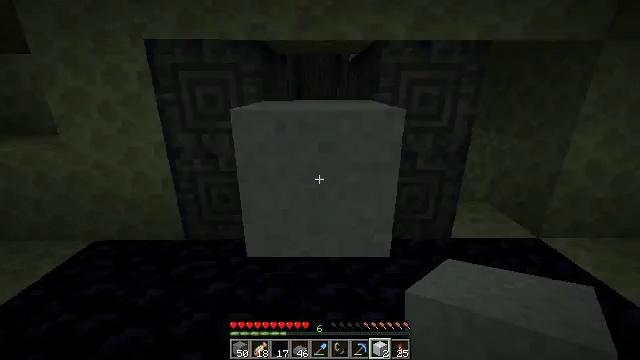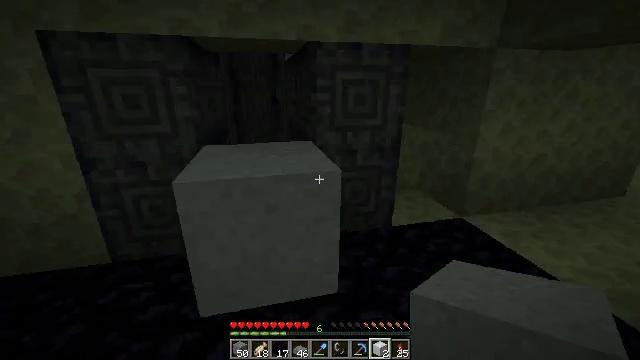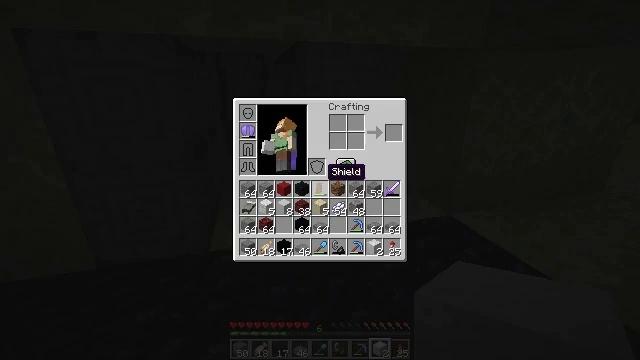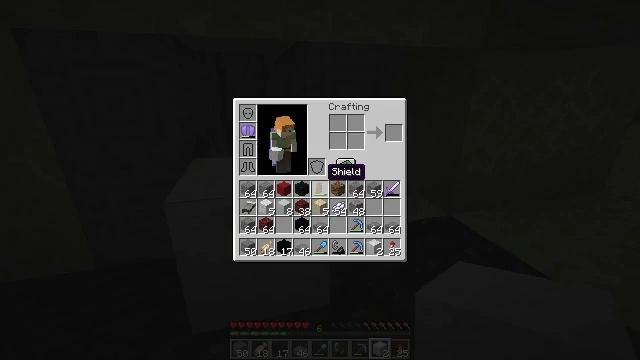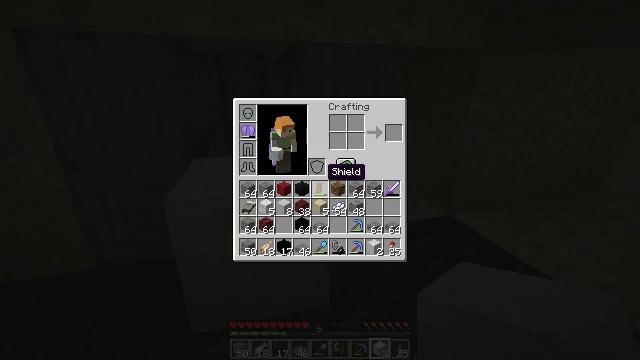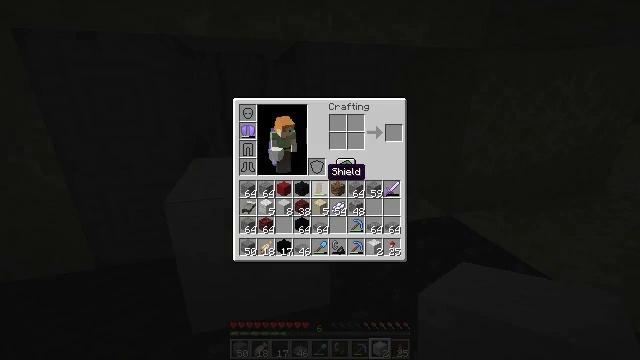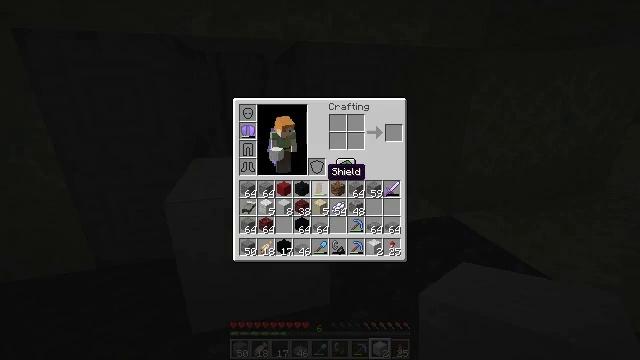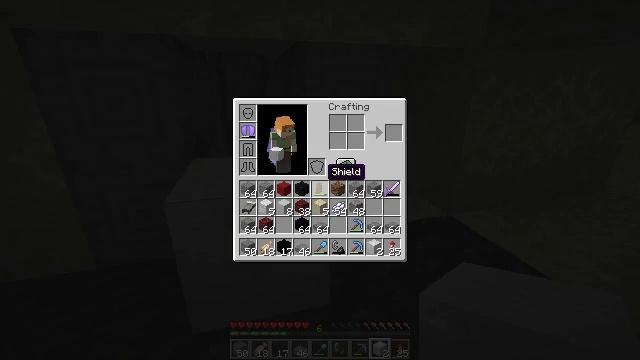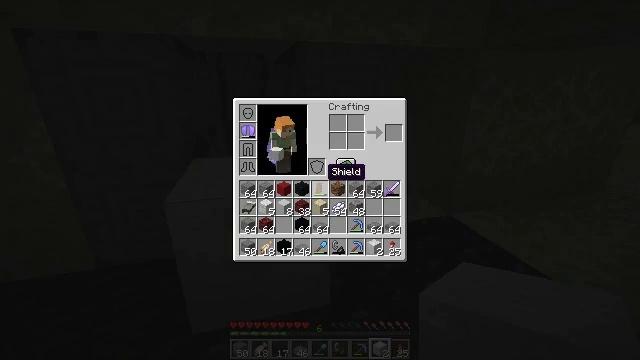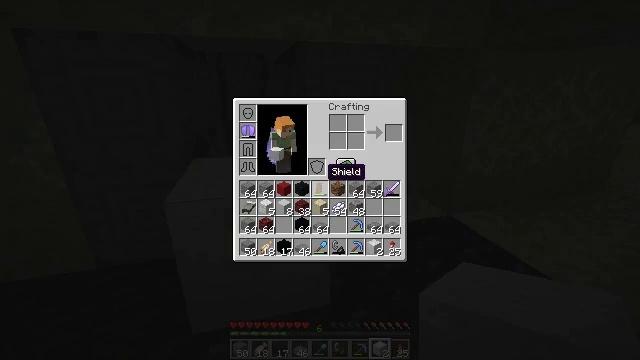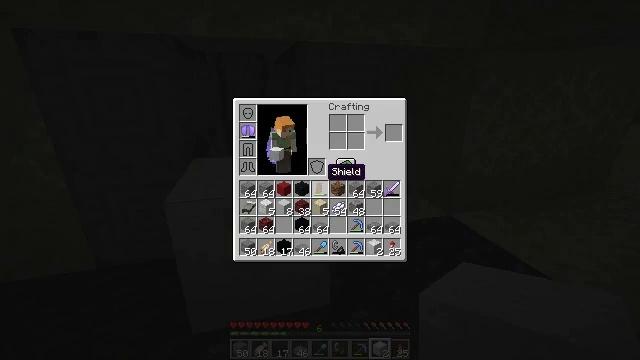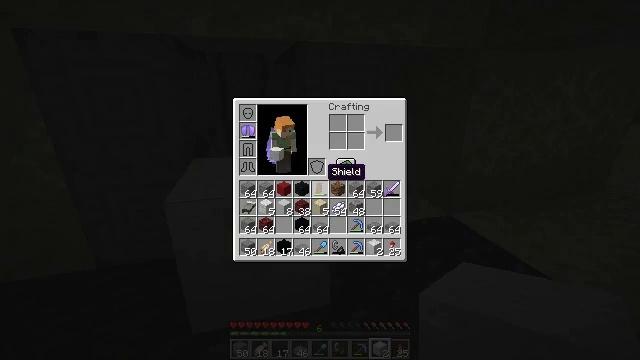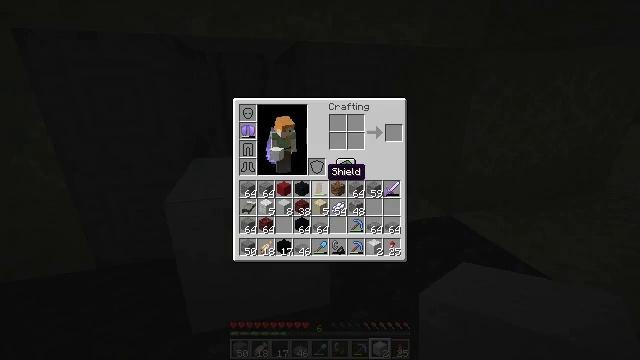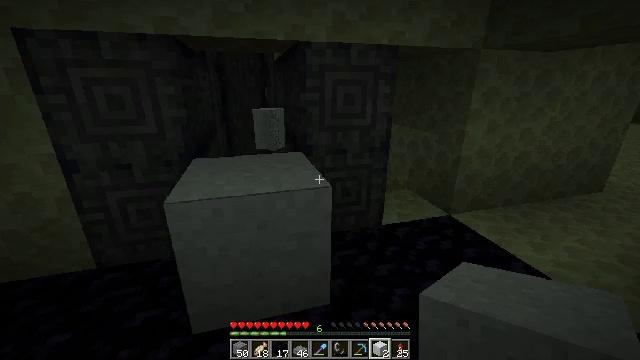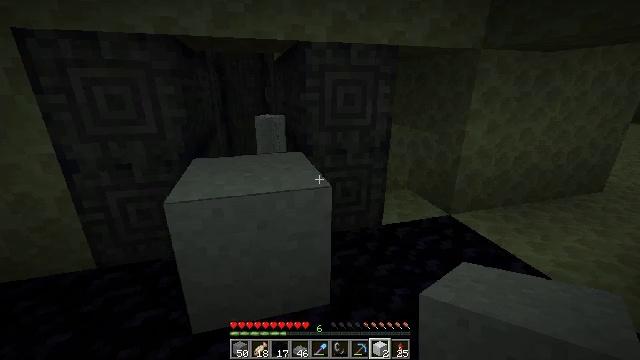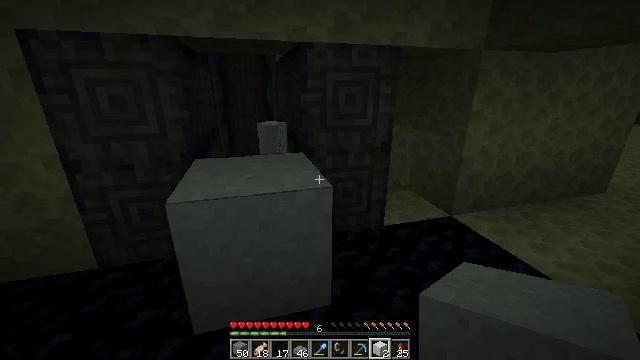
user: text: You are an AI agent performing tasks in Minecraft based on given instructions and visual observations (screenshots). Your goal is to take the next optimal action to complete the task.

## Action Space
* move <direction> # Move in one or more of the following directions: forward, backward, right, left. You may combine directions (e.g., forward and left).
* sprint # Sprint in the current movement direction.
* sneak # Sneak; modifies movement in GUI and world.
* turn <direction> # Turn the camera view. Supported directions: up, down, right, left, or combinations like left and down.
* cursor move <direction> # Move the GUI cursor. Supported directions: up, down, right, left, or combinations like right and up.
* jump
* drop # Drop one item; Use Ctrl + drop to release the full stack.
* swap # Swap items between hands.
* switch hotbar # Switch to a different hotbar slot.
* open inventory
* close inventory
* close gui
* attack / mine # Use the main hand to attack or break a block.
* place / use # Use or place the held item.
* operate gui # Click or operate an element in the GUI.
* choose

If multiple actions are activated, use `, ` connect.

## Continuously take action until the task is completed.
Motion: motion action
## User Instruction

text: Retrieve white concrete powder from the ground.
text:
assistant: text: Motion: turn right
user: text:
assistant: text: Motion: turn right, open inventory
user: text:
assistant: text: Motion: open inventory
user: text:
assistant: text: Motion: open inventory
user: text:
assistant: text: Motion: no_op
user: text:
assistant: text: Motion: no_op
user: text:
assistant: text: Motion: no_op
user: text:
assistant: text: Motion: no_op
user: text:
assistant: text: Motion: no_op
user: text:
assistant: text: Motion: no_op
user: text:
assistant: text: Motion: no_op
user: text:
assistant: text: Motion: no_op
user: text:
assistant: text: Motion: close inventory
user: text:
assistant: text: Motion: close inventory
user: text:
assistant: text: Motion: close inventory
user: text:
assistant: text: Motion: no_op
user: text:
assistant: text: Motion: no_op
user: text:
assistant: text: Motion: turn left
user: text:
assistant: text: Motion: turn left and down
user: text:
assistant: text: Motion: turn left and down
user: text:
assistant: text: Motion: turn left
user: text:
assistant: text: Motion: turn left
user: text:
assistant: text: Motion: turn left
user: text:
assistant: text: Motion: no_op
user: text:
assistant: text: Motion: no_op
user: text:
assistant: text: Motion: no_op
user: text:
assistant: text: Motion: no_op
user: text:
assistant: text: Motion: no_op
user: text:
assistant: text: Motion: no_op
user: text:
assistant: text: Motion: no_op